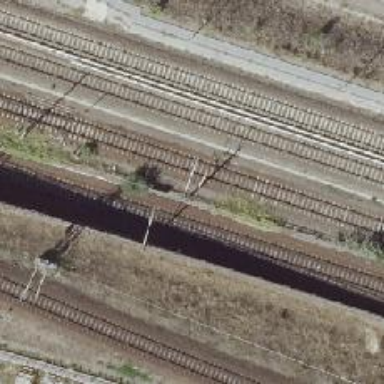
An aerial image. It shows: Catenary mast for power lines.